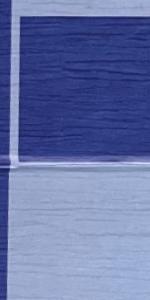
Label: Empty